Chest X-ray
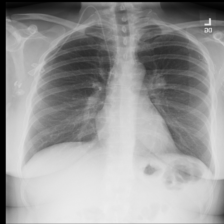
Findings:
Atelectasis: negative
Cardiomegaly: negative
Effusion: negative
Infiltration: negative
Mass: negative
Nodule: negative
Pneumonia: negative
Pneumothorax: negative
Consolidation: negative
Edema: negative
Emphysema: negative
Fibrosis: negative
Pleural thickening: negative
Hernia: negative